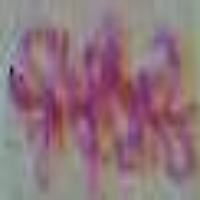
Label: metaphase